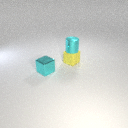
small cyan metal cylinder above small yellow rubber cube